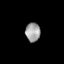
Tissue: lung
Cell type: Epithelial cells
Senescence score: 0.6049
Nuclear area (px): 274
Mean DAPI intensity: 158.672